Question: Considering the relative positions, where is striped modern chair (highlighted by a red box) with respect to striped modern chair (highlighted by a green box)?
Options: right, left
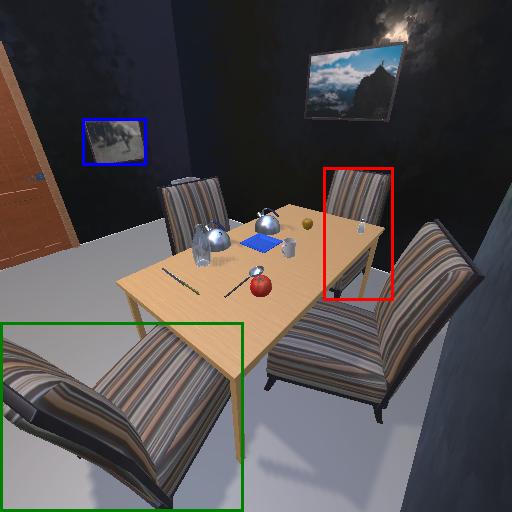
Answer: right